Field crop: maize
Growth stage: 2
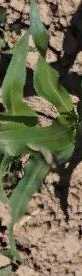
Species: maize